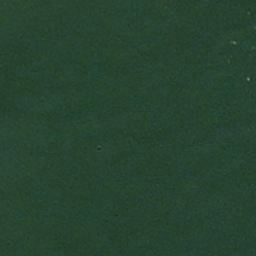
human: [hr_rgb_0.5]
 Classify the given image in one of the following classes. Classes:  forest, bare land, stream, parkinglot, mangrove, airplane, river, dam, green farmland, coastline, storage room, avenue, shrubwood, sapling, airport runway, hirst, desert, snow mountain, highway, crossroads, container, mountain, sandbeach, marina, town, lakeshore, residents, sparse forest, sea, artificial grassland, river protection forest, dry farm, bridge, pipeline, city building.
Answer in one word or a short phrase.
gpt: sea